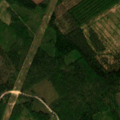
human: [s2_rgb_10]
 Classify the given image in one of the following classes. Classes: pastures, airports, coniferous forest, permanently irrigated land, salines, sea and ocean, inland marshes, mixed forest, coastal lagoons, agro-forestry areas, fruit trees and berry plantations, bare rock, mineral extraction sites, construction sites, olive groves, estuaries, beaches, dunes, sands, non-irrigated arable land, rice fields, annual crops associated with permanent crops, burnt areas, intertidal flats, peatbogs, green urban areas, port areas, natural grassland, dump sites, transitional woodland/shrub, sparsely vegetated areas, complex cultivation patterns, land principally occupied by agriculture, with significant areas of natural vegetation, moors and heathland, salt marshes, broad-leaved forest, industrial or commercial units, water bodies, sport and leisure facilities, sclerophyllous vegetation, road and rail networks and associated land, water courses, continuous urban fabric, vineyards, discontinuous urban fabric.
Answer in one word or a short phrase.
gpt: mixed forest, transitional woodland/shrub